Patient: sex M, age 21
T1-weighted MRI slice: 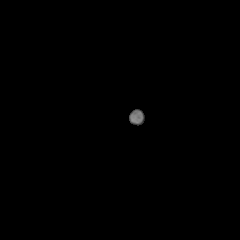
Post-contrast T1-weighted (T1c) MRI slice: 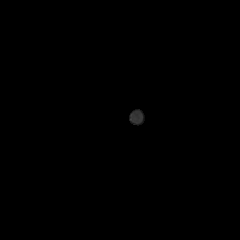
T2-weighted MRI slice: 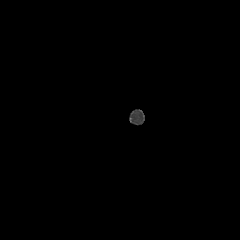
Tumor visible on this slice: no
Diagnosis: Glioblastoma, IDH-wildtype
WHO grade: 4